Question: We are using showModalDialog to create a popup window for google SSO. The issue can be seen in the attached image. The window interior is bigger than the content it's self. Every time I make the window bigger the interior gets bigger. This means the user just sees a really big window.
code:
'''
function googlesso()
{
window.showModalDialog('<? echo constructurl($platform_name,"https") ?>/sso/googlesso','', 'dialogHeight=500px;dialogWidth=900px;scroll:no;');
window.location.reload();
}
'''

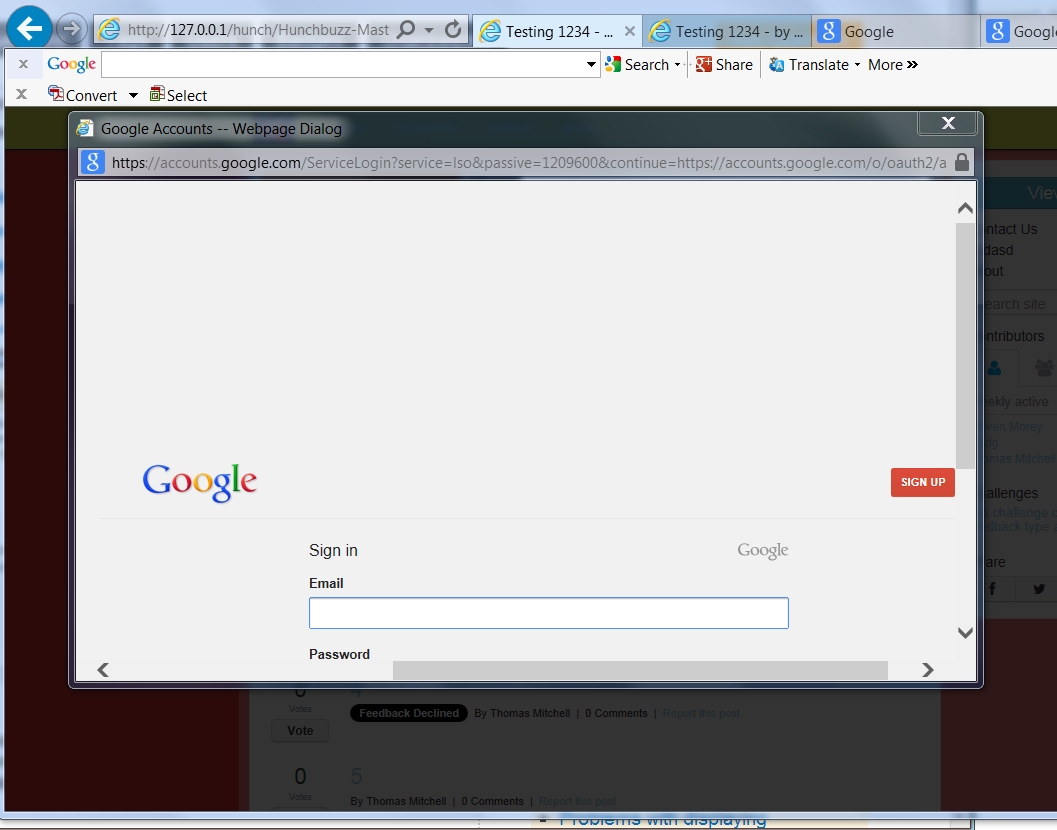
Answer: Chose to use window.open and it works better.